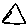
Label: triangle